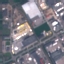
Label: Industrial